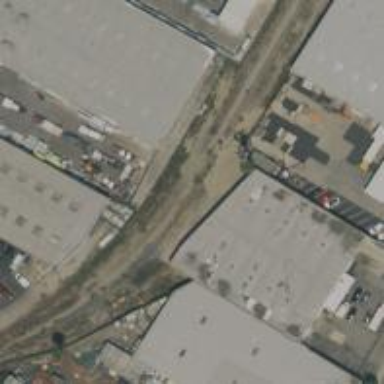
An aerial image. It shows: Disused railway spur.